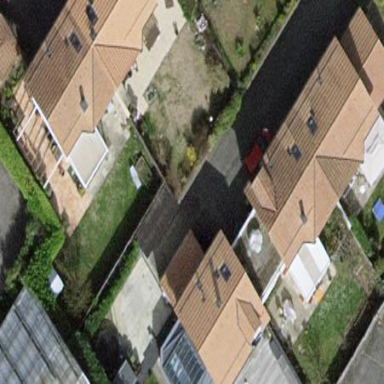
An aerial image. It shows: Garden enclosed by fence.